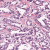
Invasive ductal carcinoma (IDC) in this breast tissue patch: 1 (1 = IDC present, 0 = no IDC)